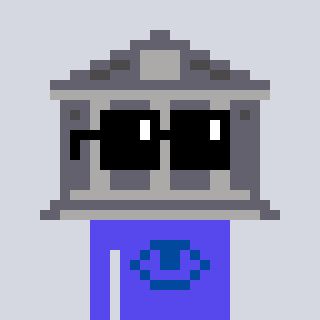
a pixel art character with square black sunglasses, a bank-shaped head and a computerblue-colored body on a cool background